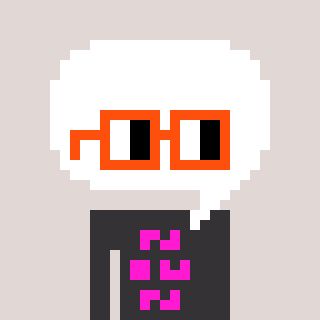
a pixel art character with square orange glasses, a speech bubble-shaped head and a grayscale-colored body on a warm background